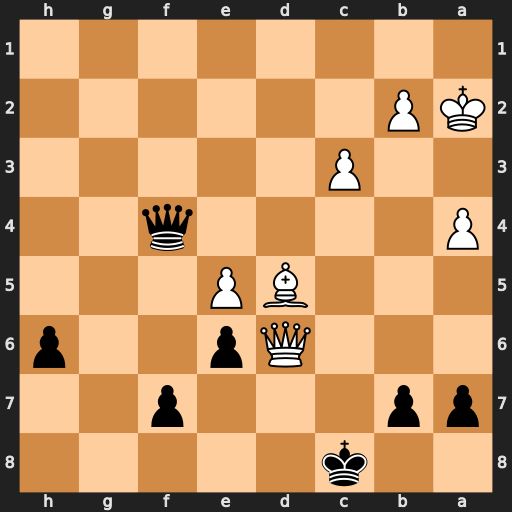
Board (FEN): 2k5/pp3p2/3Qp2p/3BP3/P4q2/2P5/KP6/8
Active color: b
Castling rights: -
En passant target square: -
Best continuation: Qxa4+ Qa3 Qxa3+ Kxa3 exd5